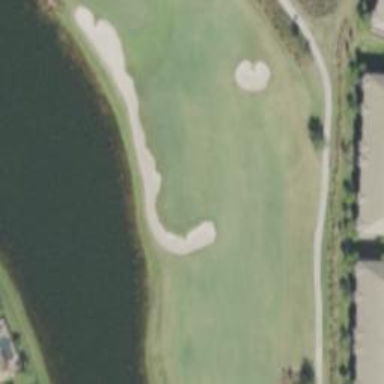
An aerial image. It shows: Golf bunker filled with natural sand.